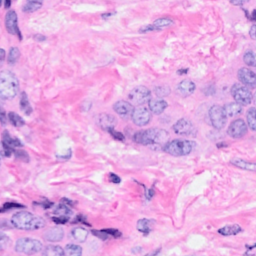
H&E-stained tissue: Breast